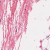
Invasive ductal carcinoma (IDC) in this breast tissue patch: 0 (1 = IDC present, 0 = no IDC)